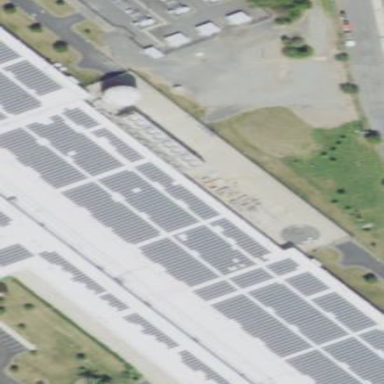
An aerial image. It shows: Solar photovoltaic panel generator placed on the roof.